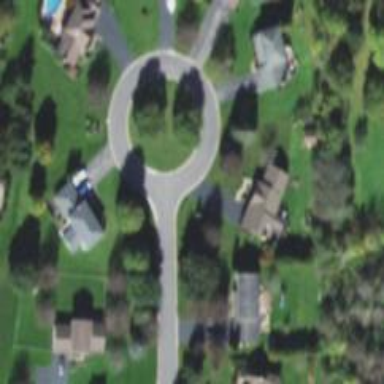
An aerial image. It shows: Turning loop on the road.